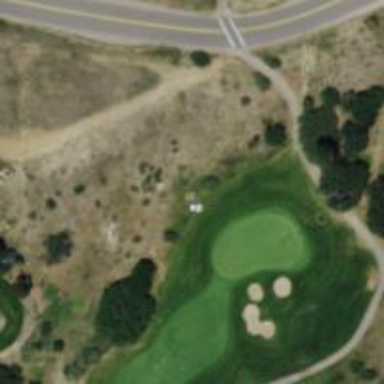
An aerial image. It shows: Golf hole.